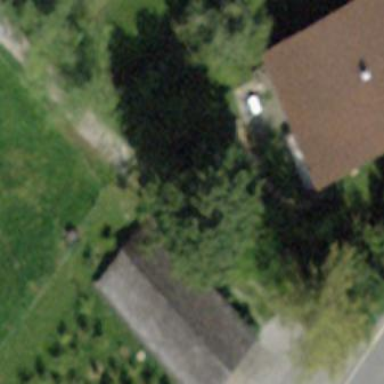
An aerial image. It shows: Garage.